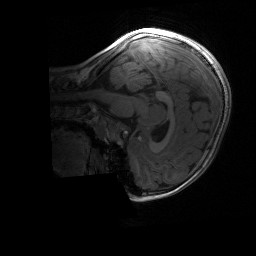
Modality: T1w
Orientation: sagittal
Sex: female
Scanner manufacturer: siemens
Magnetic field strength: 3 T
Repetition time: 1.9 s
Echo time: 0.00243 s